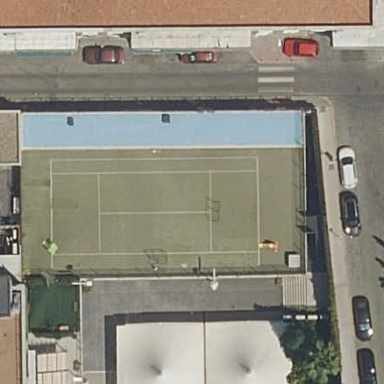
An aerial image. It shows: Tennis court on the leisure land pitch.